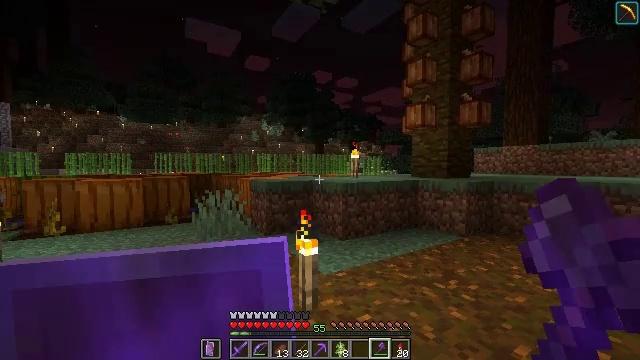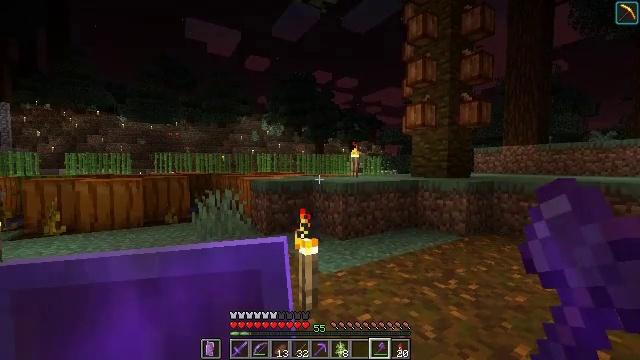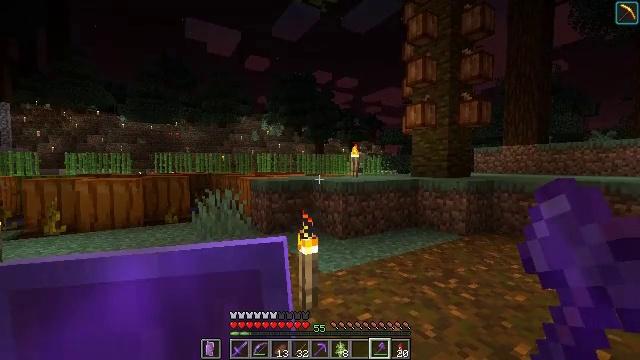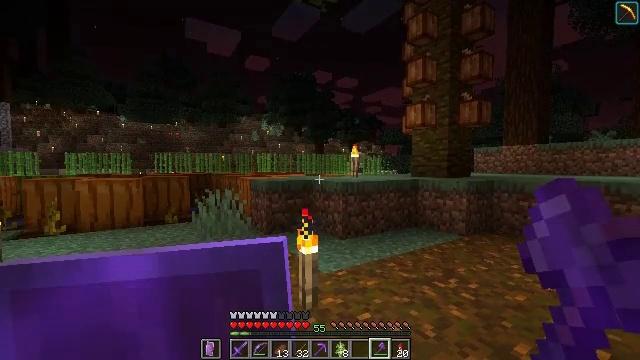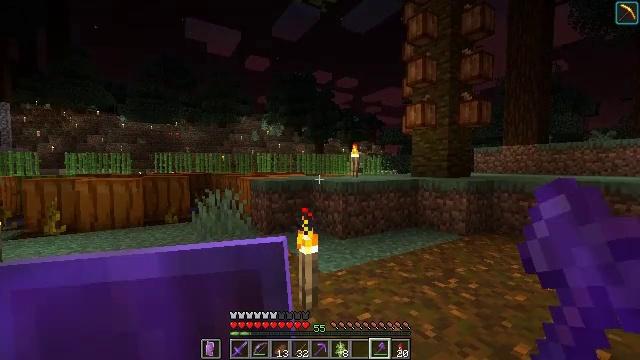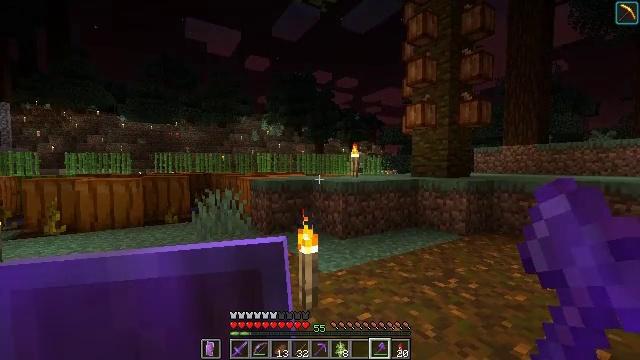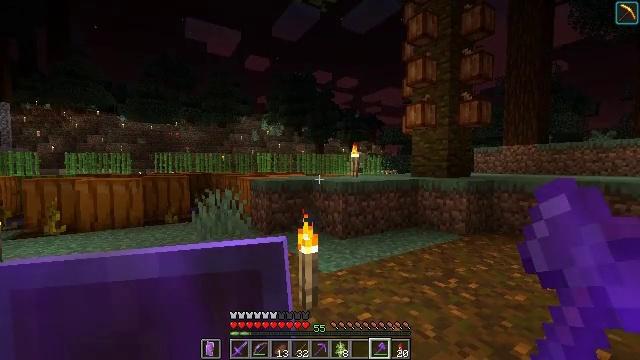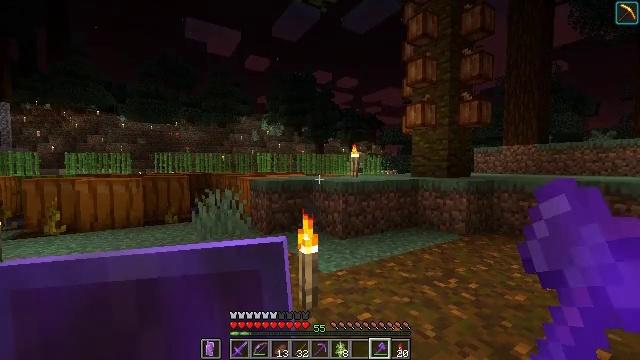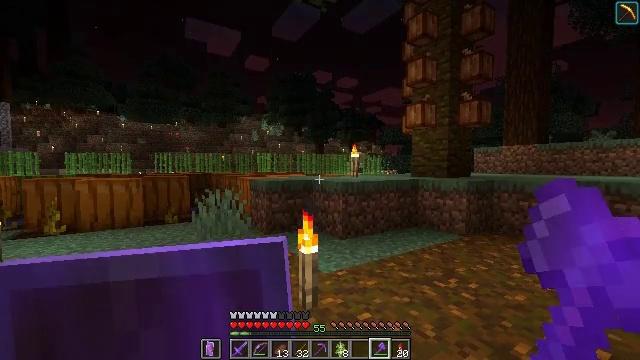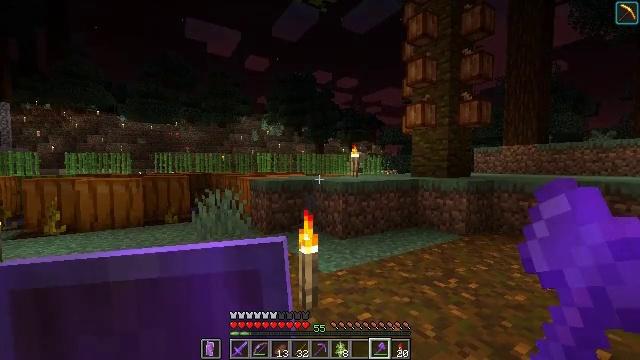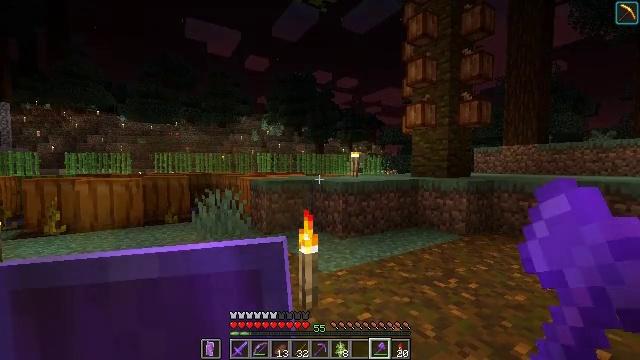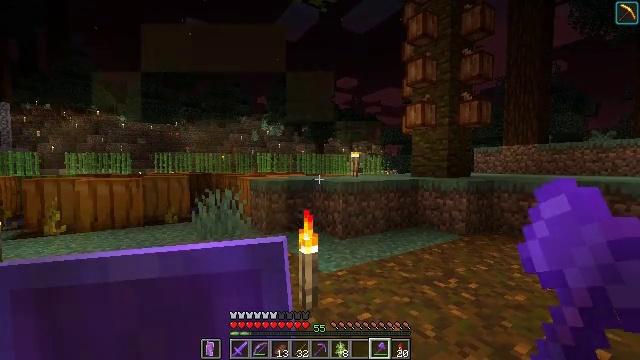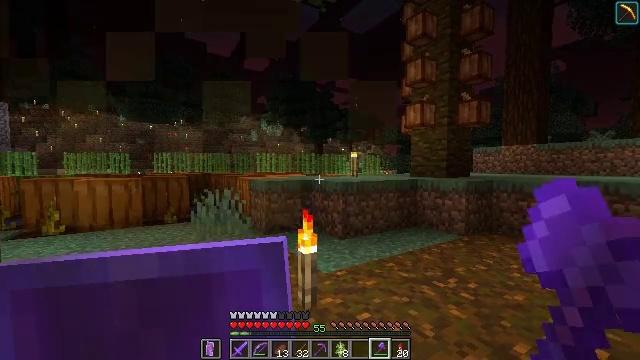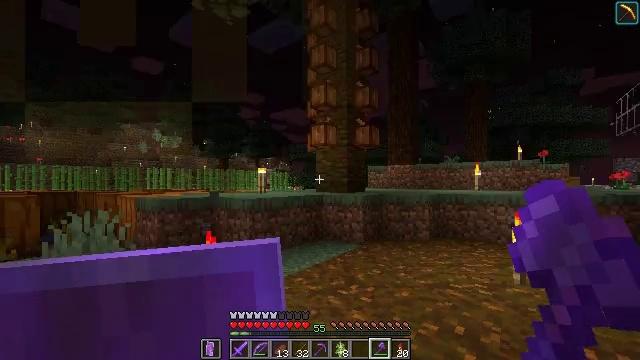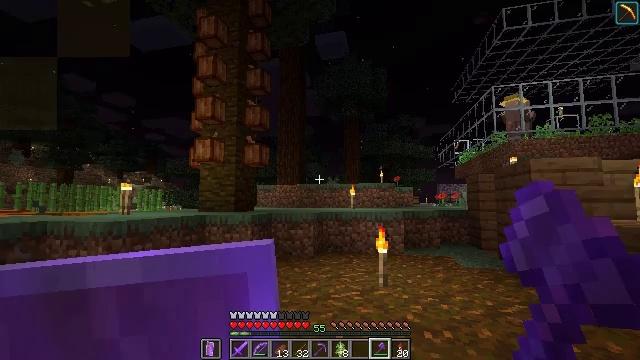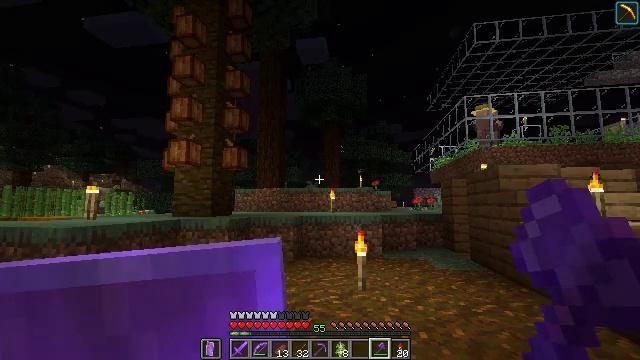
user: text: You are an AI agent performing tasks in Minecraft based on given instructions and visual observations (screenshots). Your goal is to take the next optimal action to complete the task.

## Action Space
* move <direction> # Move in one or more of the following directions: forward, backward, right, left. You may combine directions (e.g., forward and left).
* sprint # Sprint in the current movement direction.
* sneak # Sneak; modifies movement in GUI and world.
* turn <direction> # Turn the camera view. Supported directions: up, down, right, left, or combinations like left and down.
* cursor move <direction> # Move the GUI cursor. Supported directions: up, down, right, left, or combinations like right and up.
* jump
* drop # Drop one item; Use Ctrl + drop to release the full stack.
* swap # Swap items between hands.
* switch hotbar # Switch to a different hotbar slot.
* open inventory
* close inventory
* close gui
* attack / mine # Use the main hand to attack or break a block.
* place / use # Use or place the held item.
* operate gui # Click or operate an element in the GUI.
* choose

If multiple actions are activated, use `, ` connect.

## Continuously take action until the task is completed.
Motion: motion action
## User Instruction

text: Obtain a bee nest using a tool.
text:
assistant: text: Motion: sneak
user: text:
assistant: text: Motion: sneak
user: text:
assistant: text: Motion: sneak
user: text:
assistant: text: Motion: sneak
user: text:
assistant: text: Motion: sneak
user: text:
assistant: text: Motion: sneak
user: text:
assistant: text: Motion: sneak
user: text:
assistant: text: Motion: sneak
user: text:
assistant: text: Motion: sneak
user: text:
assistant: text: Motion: sneak
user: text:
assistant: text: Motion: sneak
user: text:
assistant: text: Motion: sneak
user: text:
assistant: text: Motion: sneak, turn right and up
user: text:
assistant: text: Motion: sneak, turn right and up
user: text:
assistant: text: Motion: sneak, turn right
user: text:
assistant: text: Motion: sneak
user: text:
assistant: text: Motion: sneak
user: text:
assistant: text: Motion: sneak
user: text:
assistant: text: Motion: sneak
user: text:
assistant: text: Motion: sneak
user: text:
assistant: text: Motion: sneak
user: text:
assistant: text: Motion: sneak
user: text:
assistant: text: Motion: sneak
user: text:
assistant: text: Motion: sneak
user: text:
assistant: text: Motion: sneak
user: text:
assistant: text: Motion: sneak
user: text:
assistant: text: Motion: sneak, turn right
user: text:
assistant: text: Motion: sneak, turn right and down
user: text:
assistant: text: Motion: sneak, turn right and down
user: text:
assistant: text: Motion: turn right and down